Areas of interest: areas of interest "Tennis Court"
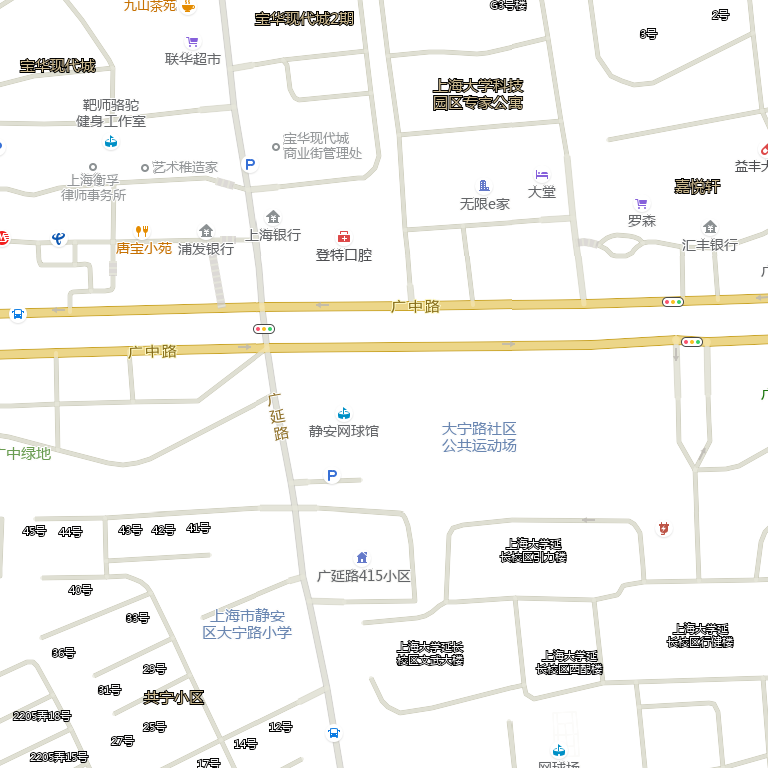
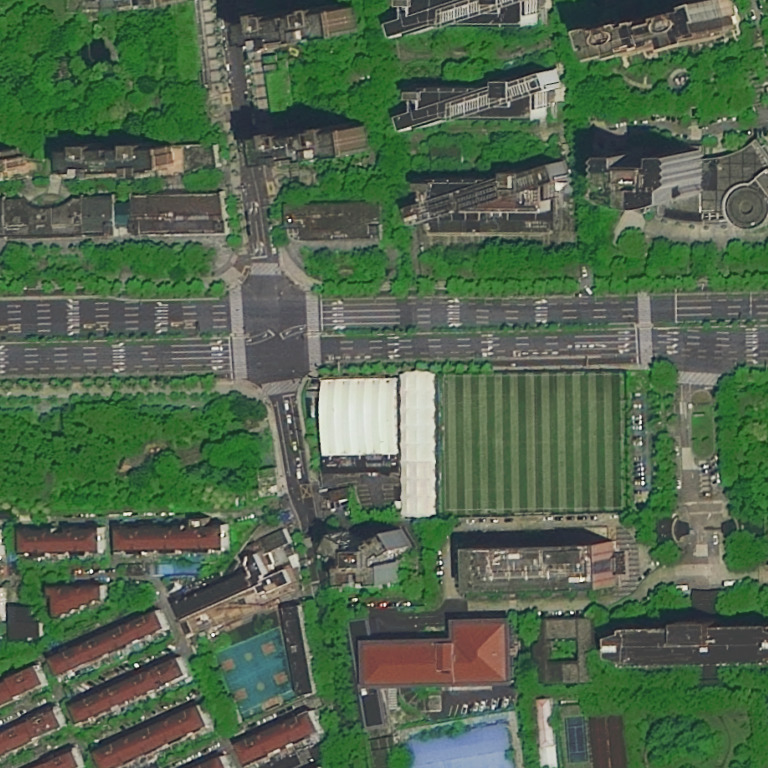